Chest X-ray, PA view. Patient: 53 years old, sex F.
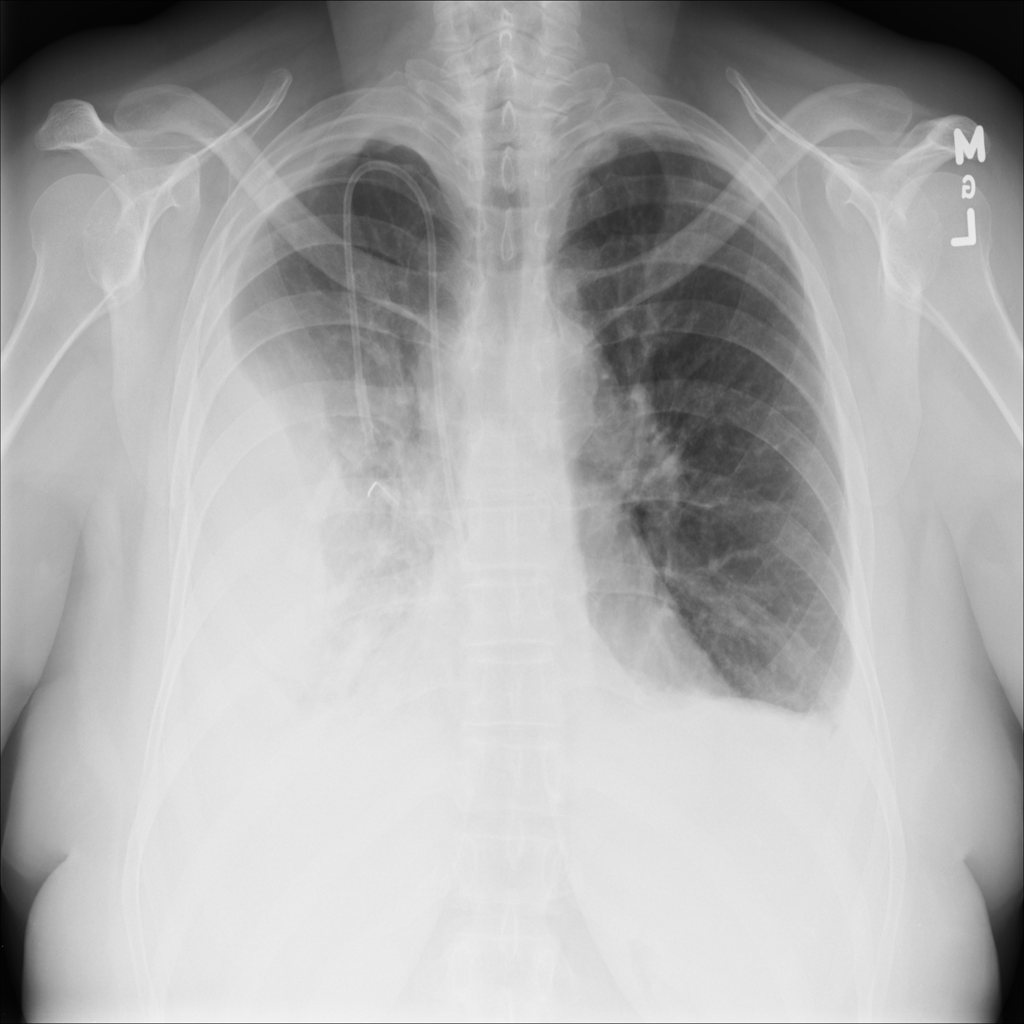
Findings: Effusion